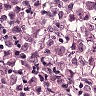
Metastatic tissue present: yes